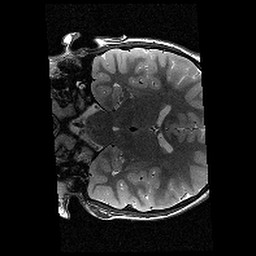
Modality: T2w
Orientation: coronal
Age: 11
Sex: male
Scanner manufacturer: siemens
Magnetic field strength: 3 T
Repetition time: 9.23 s
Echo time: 0.067 s